Question: I'm learning 'angularJs', so I'm new to that & trying to add 'active class' on recently clicked tab. Here I have four tabs ('insert, view, update & delete'). My desired is to add active class to 'insert' tab when clicked on this tab & to view tab when clicked & so on. I have tried this but failed to do the job. My code adding 'active' class to all tabs automatically. Any suggestion will be appreciated. Sorry for my poor English!
'''
body{
background-color: #e8e8e8;
margin: 0;
padding: 0;
}
.menu-content{
padding: 30px;
width: 100%;
margin: 0 auto;
text-align: center;
}
.menu-content button{
background-color: dimgrey;
color: #FFF;
font-family: "Helvetica Neue", Arial, "Lucida Grande", sans-serif;
font-size: 16px;
border: 1px solid dimgrey;
height: 35px;
width: 100px;
}
.menu-content button:hover{
color: gold;
cursor: pointer;
}
.crud{
padding: 30px;
width: 90%;
margin: 0 auto;
text-align: center;
background-color: #fff;
border: 1px solid #aaa;
}
.active{
color: gold !important;
cursor: pointer !important;
}
'''
'''
<script src="https://ajax.googleapis.com/ajax/libs/angularjs/1.2.23/angular.min.js"></script>
<div class="container" ng-app="myApp" ng-controller="myController">
<div class="menu-content">
<button ng-click="activeClass('insert')" ng-class="{active: true}">Insert</button>
<button ng-click="activeClass('view')" ng-class="{active: true}">View</button>
<button ng-click="activeClass('update')" ng-class="{active: true}">Update</button>
<button ng-click="activeClass('delete')" ng-class="{active: true}">Delete</button>
</div>
<div class="crud" ng-show="menu.insert">Insert</div>
<div class="crud" ng-show="menu.view">View</div>
<div class="crud" ng-show="menu.update">Update</div>
<div class="crud" ng-show="menu.delete">Delete</div>
</div>
<script>
(function(){
var app = angular.module('myApp',[ ]);
app.controller('myController', function($scope){
$scope.menu = {};
$scope.menu.insert = true;
$scope.menu.view = false;
$scope.menu.update = false;
$scope.menu.delete = false;
$scope.activeClass = function(tab){
$scope.menu.insert = false;
$scope.menu.view = false;
$scope.menu.update = false;
$scope.menu.delete = false;
if(tab == 'insert') $scope.menu.insert = true;
else if(tab == 'view') $scope.menu.view = true;
else if(tab == 'update') $scope.menu.update = true;
else $scope.menu.delete = true;
}
});
})();
</script>
'''

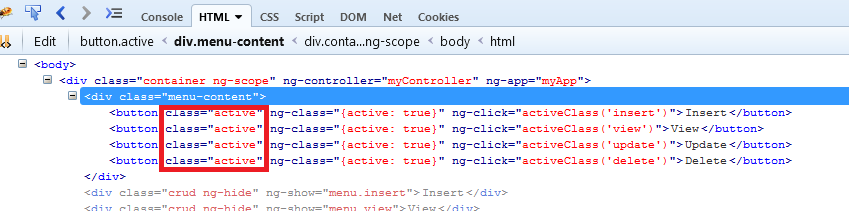
Answer: it should be 'ng-class="{ active: menu.insert }"', etc... here's your revised snippet:
'''
body{
background-color: #e8e8e8;
margin: 0;
padding: 0;
}
.menu-content{
padding: 30px;
width: 100%;
margin: 0 auto;
text-align: center;
}
.menu-content button{
background-color: dimgrey;
color: #FFF;
font-family: "Helvetica Neue", Arial, "Lucida Grande", sans-serif;
font-size: 16px;
border: 1px solid dimgrey;
height: 35px;
width: 100px;
}
.menu-content button:hover{
color: gold;
cursor: pointer;
}
.crud{
padding: 30px;
width: 90%;
margin: 0 auto;
text-align: center;
background-color: #fff;
border: 1px solid #aaa;
}
.active{
color: gold !important;
cursor: pointer !important;
}
'''
'''
<script src="https://ajax.googleapis.com/ajax/libs/angularjs/1.2.23/angular.min.js"></script>
<div class="container" ng-app="myApp" ng-controller="myController">
<div class="menu-content">
<button ng-click="activeClass('insert')" ng-class="{active: menu.insert}">Insert</button>
<button ng-click="activeClass('view')" ng-class="{active: menu.view}">View</button>
<button ng-click="activeClass('update')" ng-class="{active: menu.update}">Update</button>
<button ng-click="activeClass('delete')" ng-class="{active: menu.delete}">Delete</button>
</div>
<div class="crud" ng-show="menu.insert">Insert</div>
<div class="crud" ng-show="menu.view">View</div>
<div class="crud" ng-show="menu.update">Update</div>
<div class="crud" ng-show="menu.delete">Delete</div>
</div>
<script>
(function(){
var app = angular.module('myApp',[ ]);
app.controller('myController', function($scope){
$scope.menu = {};
$scope.menu.insert = true;
$scope.menu.view = false;
$scope.menu.update = false;
$scope.menu.delete = false;
$scope.activeClass = function(tab){
$scope.menu.insert = false;
$scope.menu.view = false;
$scope.menu.update = false;
$scope.menu.delete = false;
if(tab == 'insert') $scope.menu.insert = true;
else if(tab == 'view') $scope.menu.view = true;
else if(tab == 'update') $scope.menu.update = true;
else $scope.menu.delete = true;
}
});
})();
</script>
'''